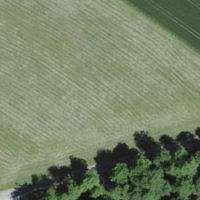
EUNIS habitat code: 52
Species observed at this site:
Turdus viscivorus